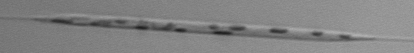
Label: Rhizosolenia